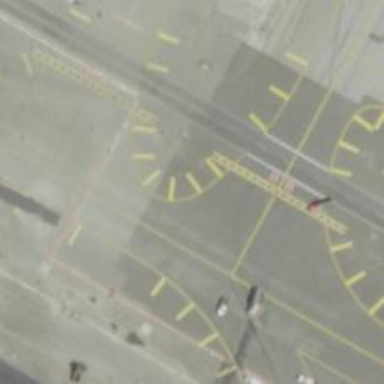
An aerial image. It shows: Image of taxiway at airport.